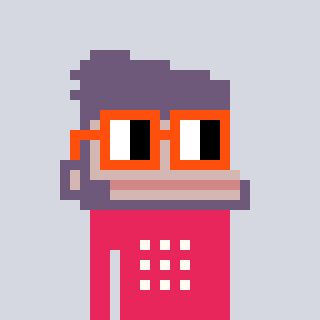
a pixel art character with square orange glasses, a ape-shaped head and a redpinkish-colored body on a cool background